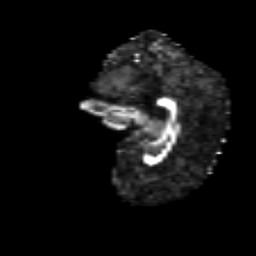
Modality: FA
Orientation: sagittal
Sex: female
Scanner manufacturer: siemens
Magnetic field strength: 3 T
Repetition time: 5 s
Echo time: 0.071 s